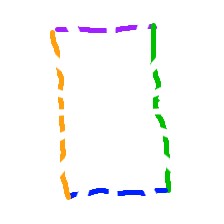
Shape: rectangle